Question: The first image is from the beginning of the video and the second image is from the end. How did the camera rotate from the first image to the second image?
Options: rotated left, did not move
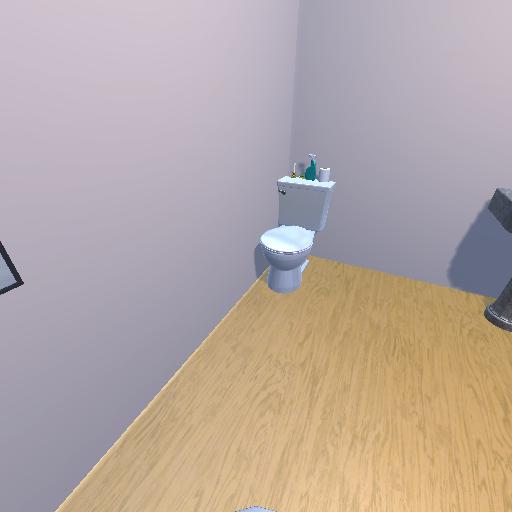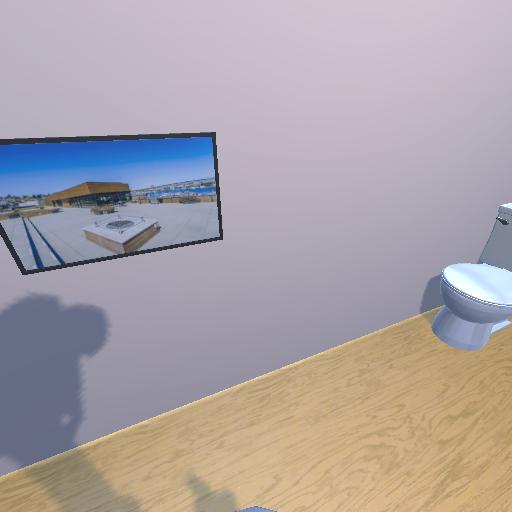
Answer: rotated left